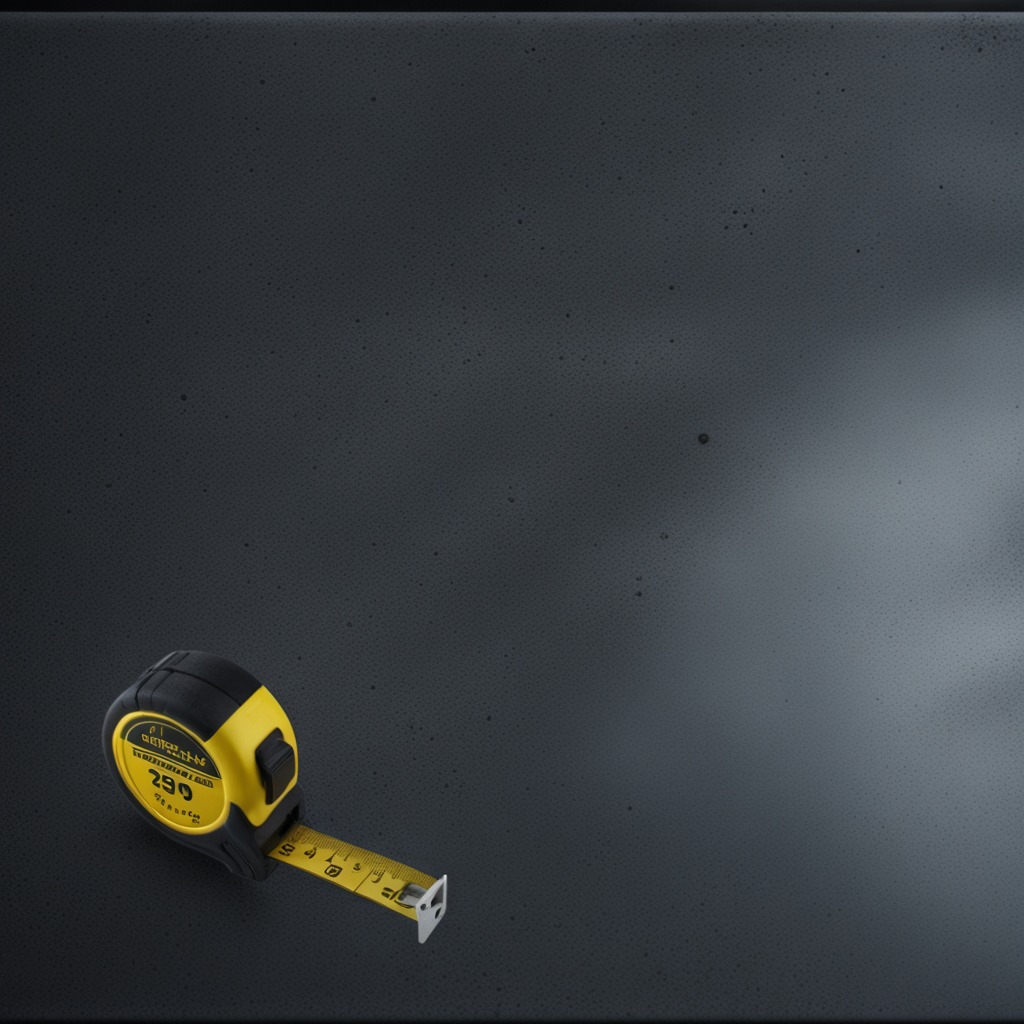
A measuring tape is lying on a clean granite table inside a workshop at night dim ambient light soft shadows worn but